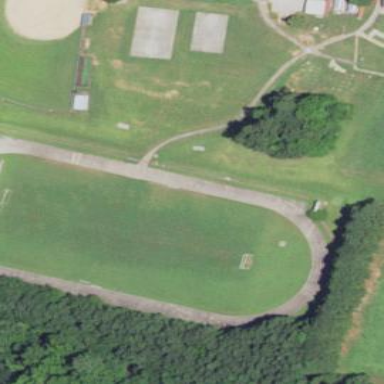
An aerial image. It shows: American football pitch.